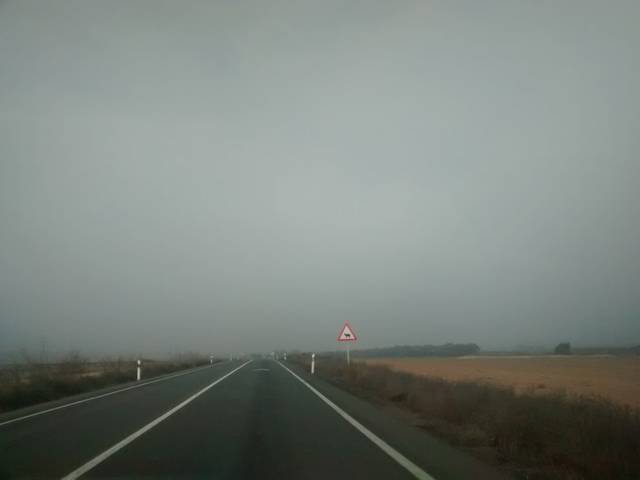
Region: Spain
Coordinates: 41.793, -1.254